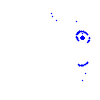
Particle: kaon